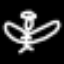
Label: angel